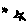
Label: star